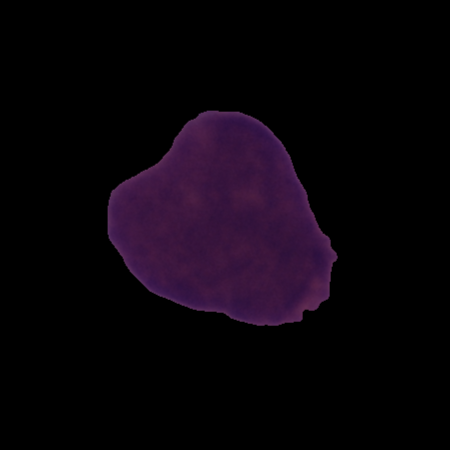
Label: cancer